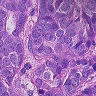
Metastatic tissue present: yes